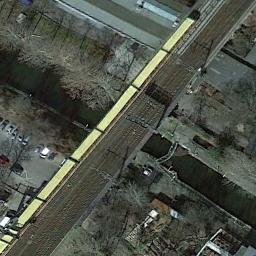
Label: railway